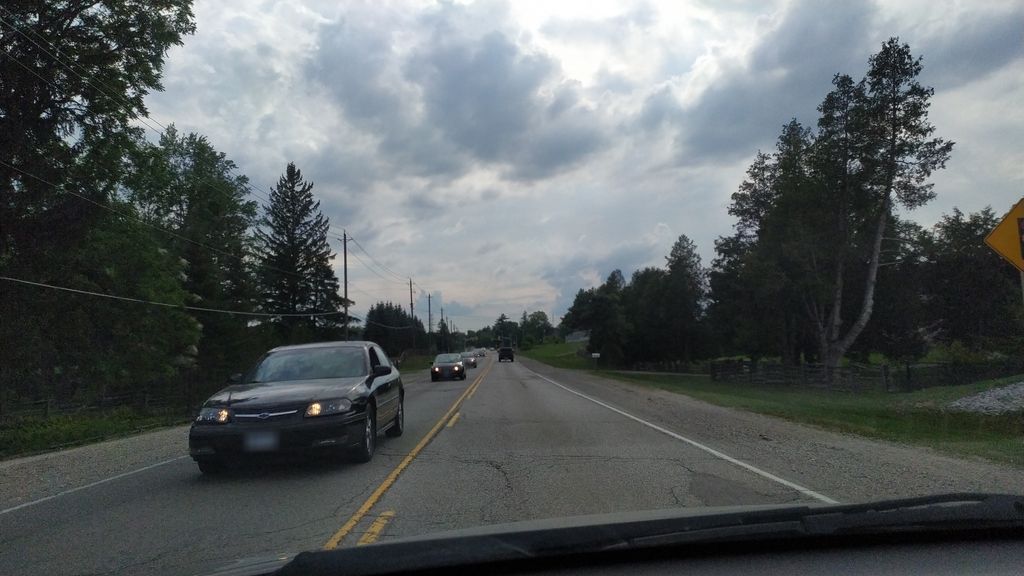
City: kitchener-waterloo